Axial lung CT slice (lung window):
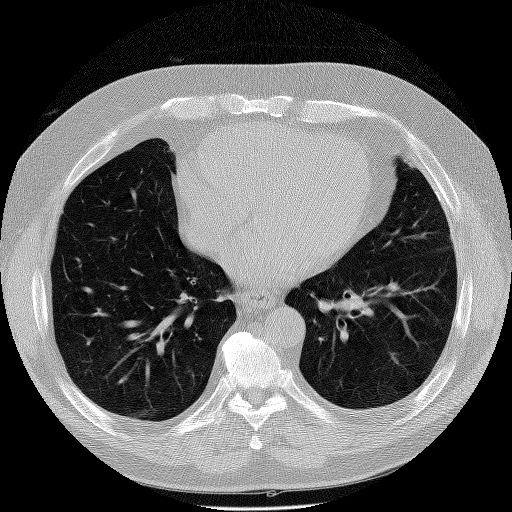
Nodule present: no